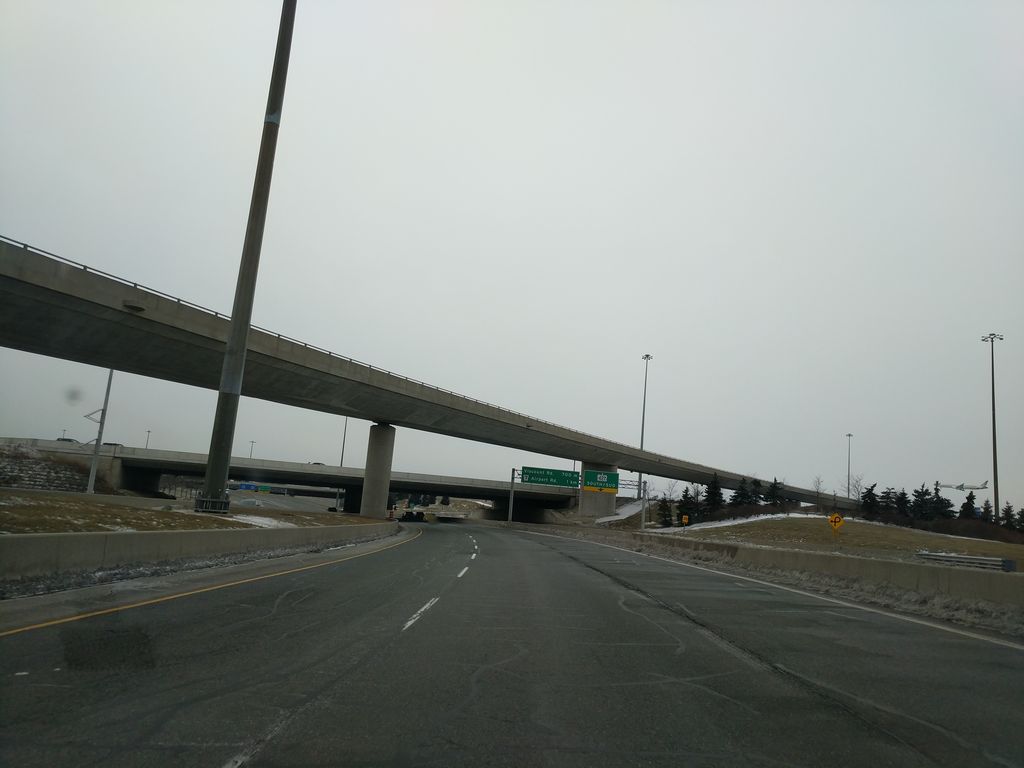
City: toronto